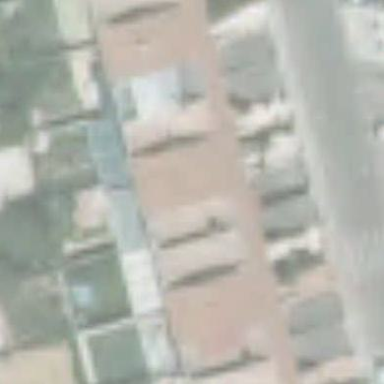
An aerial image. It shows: Terraced building with pitched roof oriented across.